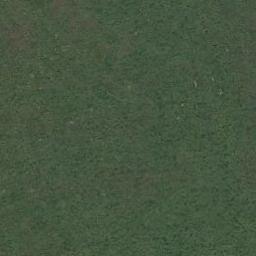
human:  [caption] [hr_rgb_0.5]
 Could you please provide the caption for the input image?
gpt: The meadow is dense but uneven .

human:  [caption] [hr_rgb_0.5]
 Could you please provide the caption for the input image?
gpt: The entire image is dominated by grass .

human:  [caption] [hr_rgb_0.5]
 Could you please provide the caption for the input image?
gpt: This meadow has evenly distributed dense grasses .

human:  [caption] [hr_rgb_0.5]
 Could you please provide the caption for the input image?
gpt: A large lush green meadow covered with green grass .

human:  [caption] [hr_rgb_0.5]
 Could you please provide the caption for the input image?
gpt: A green and smooth meadow with many green grass .